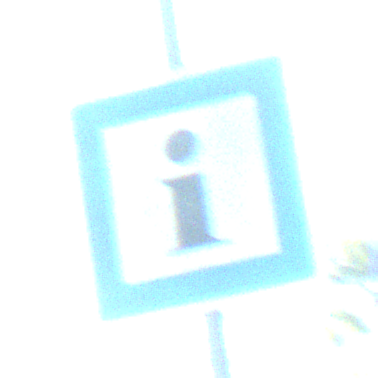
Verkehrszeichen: Informationsstelle
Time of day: MorningAfternoon
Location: Outdoor (Nature)
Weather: Clear
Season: NotSpecified
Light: Natural